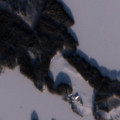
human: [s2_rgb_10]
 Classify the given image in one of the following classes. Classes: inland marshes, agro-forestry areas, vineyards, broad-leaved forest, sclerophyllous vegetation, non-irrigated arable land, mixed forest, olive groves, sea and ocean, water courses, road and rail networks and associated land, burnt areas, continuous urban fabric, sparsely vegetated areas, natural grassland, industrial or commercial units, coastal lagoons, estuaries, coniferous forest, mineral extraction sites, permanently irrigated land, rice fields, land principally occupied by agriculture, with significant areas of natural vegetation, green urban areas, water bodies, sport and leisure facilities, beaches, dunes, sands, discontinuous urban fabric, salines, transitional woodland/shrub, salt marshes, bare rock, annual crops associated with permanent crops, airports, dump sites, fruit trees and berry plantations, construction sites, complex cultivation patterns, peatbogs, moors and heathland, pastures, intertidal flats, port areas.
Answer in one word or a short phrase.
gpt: coniferous forest, mixed forest, water bodies